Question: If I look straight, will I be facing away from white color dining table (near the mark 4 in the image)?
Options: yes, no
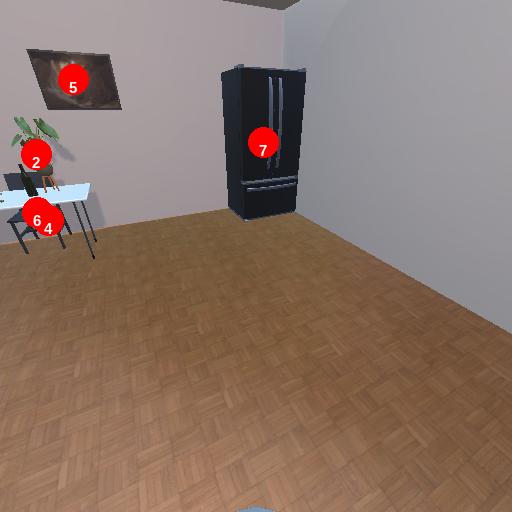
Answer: yes